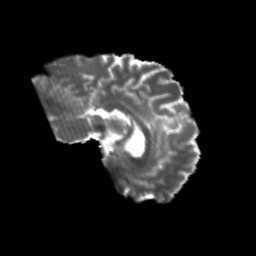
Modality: T2w
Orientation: sagittal
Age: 24
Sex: male
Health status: healthy
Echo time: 0.074 s